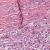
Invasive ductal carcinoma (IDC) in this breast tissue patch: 1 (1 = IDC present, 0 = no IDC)